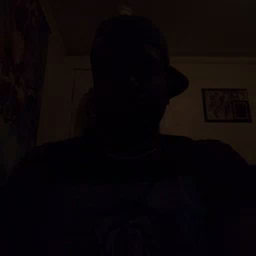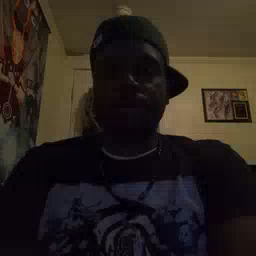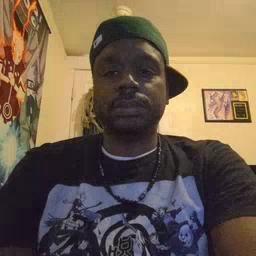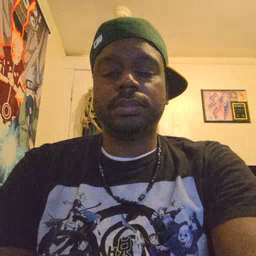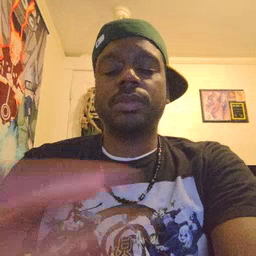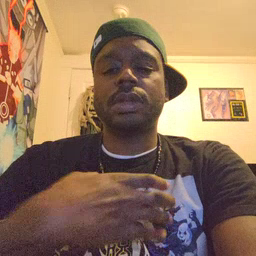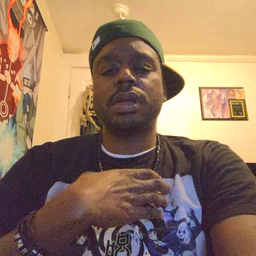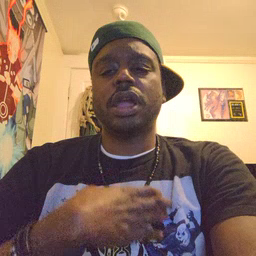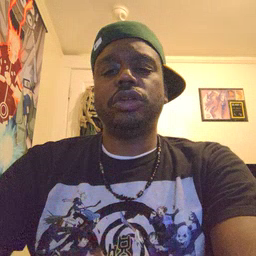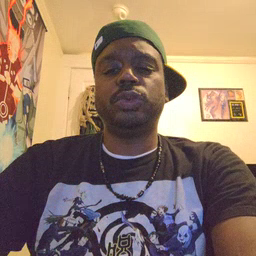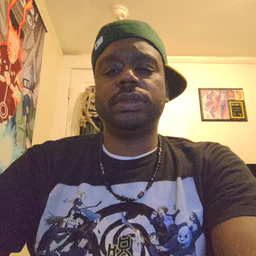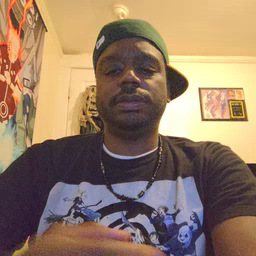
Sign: hungry